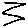
Label: zigzag